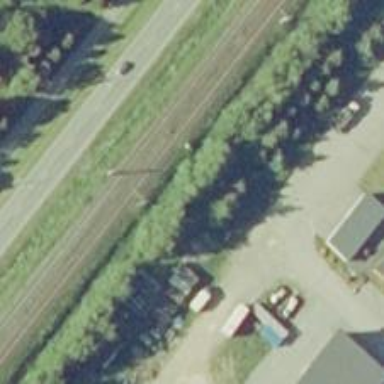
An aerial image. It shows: Railway signal.